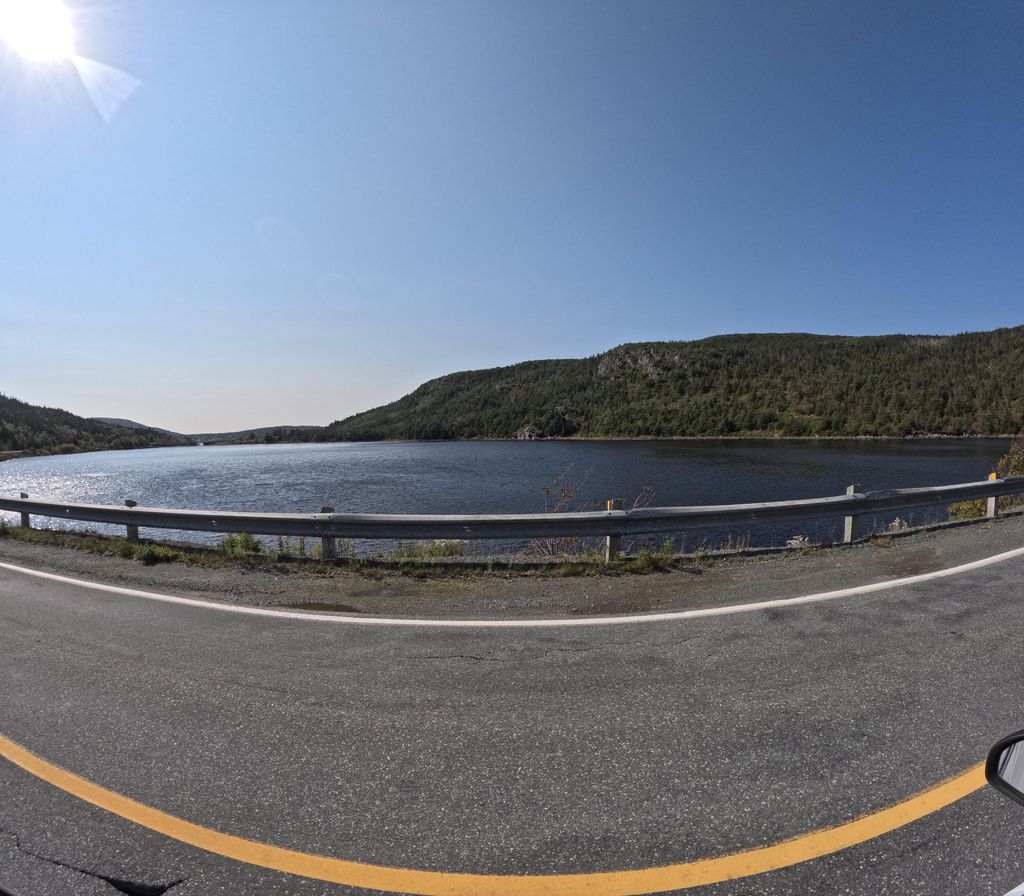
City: st_johns